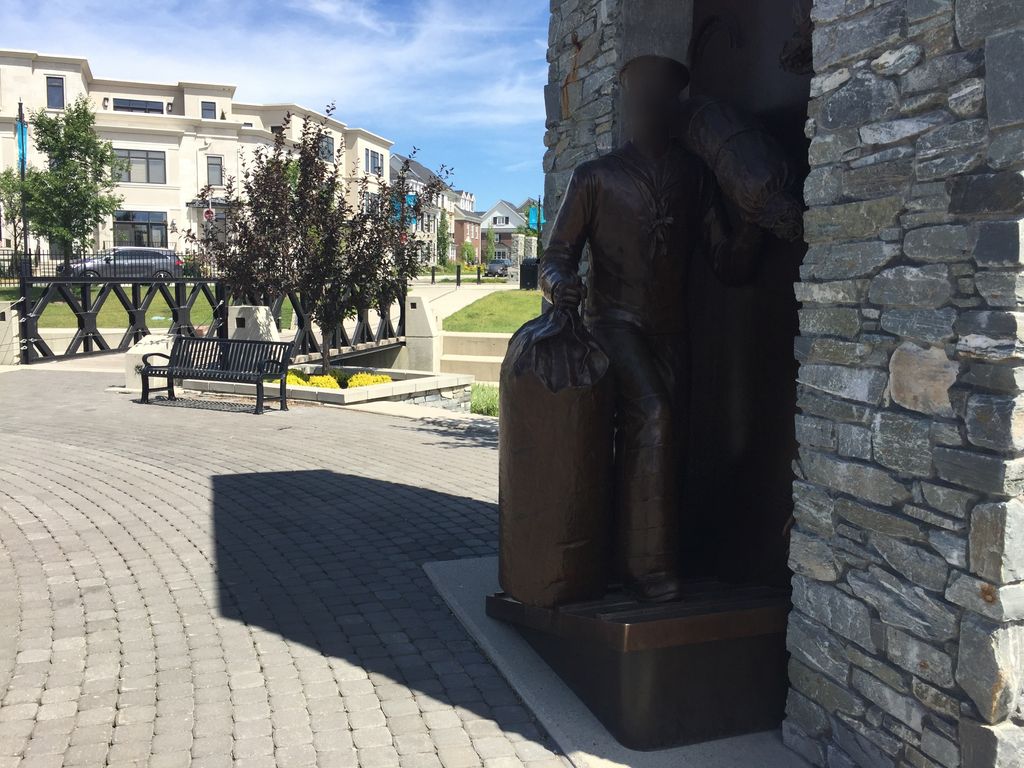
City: calgary